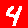
Digit: 4